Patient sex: M
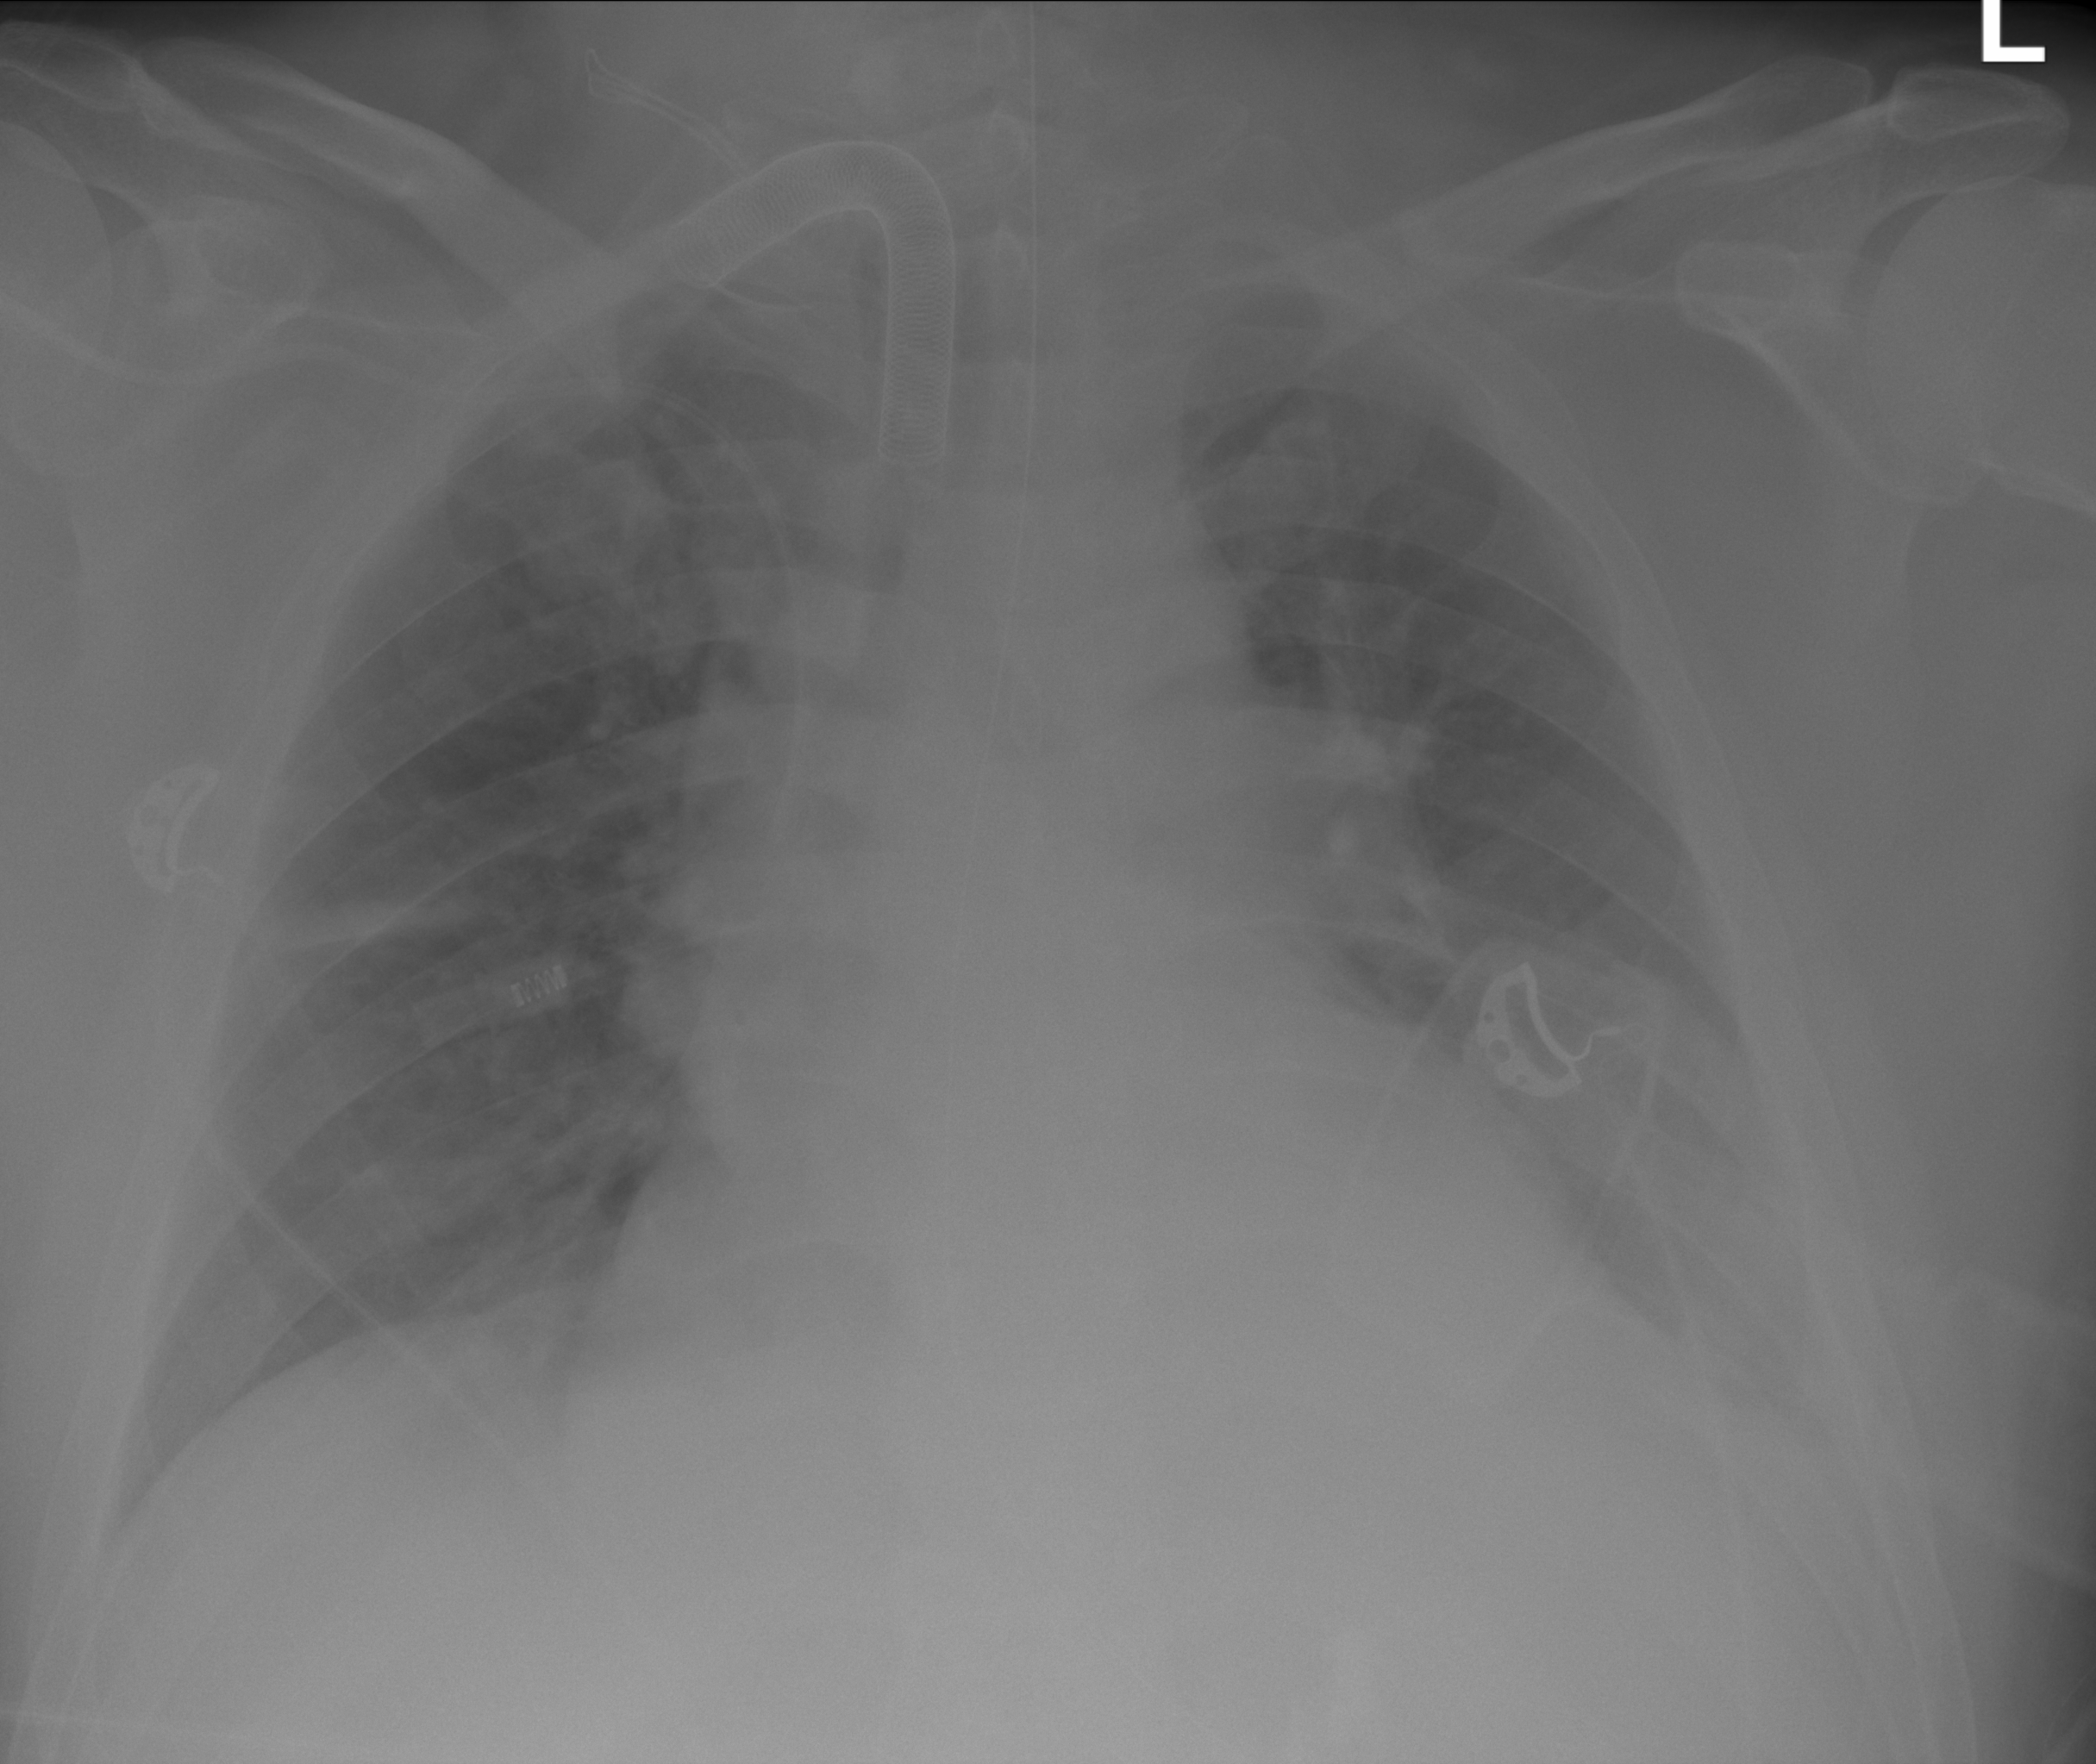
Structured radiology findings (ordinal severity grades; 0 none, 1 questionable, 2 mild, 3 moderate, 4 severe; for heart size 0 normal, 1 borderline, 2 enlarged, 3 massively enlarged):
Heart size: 2
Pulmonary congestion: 2
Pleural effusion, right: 2
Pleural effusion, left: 2
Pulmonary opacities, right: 2
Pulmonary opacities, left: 0
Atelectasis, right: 2
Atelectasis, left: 2